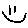
Label: smiley face